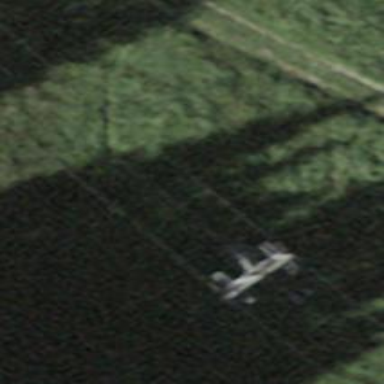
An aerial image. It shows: Pylon for aerialway.